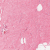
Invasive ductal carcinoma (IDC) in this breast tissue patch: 0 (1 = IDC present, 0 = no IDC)